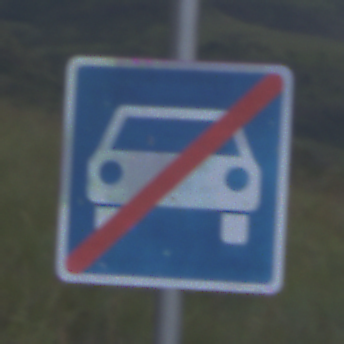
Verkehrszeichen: EndeKraftfahrstrasse
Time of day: SunriseSunset
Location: Outdoor (Nature)
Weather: PartlyCloudy
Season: NotSpecified
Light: Natural